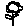
Label: flower